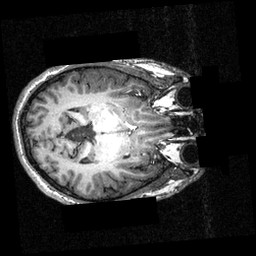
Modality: T1w
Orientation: axial
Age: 27
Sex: male
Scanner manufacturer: siemens
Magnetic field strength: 3.951 T
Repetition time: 1.5 s
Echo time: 0.00335 s